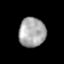
Tissue: prostate
Cell type: T cells
Senescence score: 0.3305
Nuclear area (px): 776
Mean DAPI intensity: 166.245